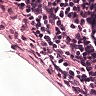
Metastatic tissue present: no